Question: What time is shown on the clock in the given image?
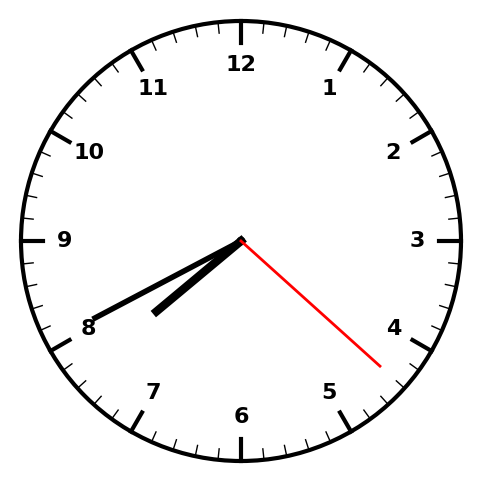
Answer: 07:40:22